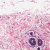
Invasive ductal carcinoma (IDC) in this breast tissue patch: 0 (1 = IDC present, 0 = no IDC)